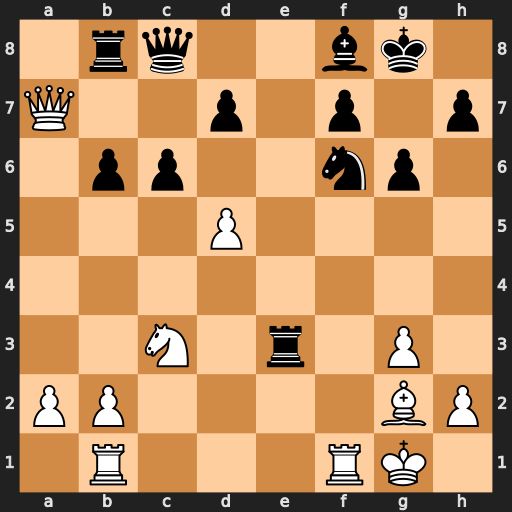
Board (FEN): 1rq2bk1/Q2p1p1p/1pp2np1/3P4/8/2N1r1P1/PP4BP/1R3RK1
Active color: w
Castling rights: -
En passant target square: -
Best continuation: dxc6 dxc6 Rxf6 Re7 Qa4